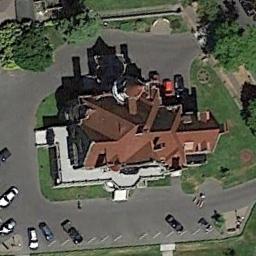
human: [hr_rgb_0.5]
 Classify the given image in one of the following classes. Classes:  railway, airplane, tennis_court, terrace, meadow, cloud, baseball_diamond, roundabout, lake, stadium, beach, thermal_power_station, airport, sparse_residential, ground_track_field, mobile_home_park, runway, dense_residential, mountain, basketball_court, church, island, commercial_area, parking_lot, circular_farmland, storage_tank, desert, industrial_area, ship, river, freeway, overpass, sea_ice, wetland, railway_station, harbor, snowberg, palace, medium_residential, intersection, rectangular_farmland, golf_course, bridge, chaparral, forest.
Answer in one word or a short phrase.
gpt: palace